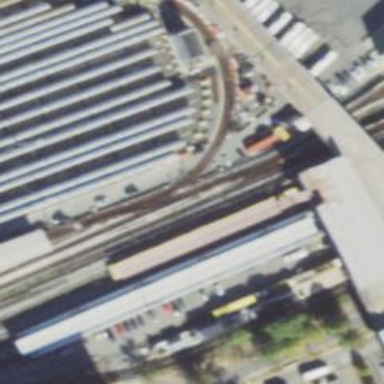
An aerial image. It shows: Electrified rail passing through service yard.